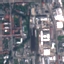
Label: Industrial